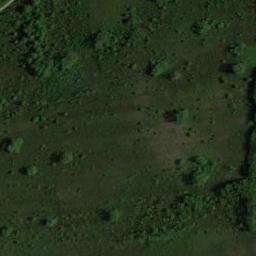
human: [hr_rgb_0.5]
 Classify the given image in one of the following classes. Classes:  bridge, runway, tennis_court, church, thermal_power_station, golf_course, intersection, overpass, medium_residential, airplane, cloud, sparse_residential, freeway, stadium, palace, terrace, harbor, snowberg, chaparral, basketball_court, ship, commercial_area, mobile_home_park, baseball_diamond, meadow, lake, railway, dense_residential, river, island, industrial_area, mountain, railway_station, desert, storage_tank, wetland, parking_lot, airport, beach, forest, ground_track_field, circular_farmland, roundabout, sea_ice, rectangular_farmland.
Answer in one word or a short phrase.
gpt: meadow